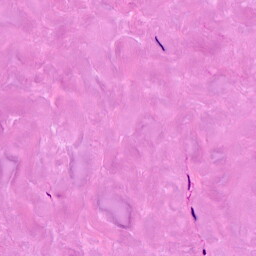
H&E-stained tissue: Breast